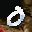
Label: 0